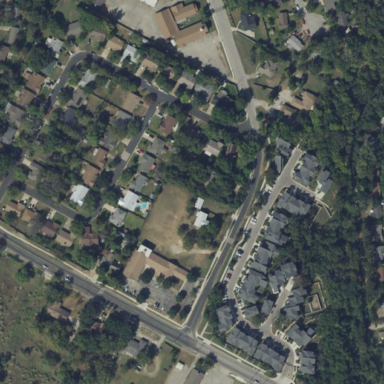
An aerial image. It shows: Residential area consisting of condominiums.